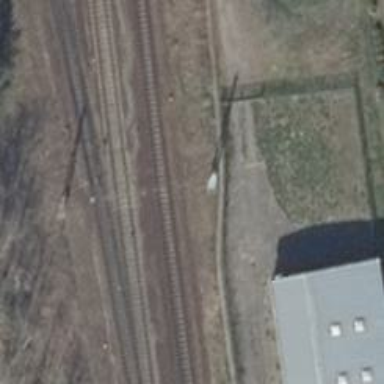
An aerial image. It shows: Railway milestone with catenary mast.